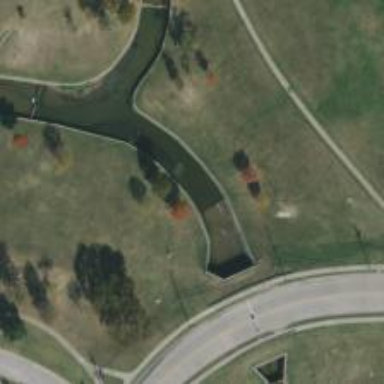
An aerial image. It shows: Disc golf basket.